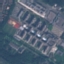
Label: Industrial